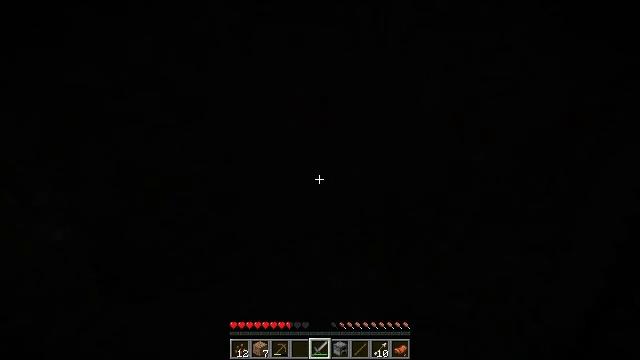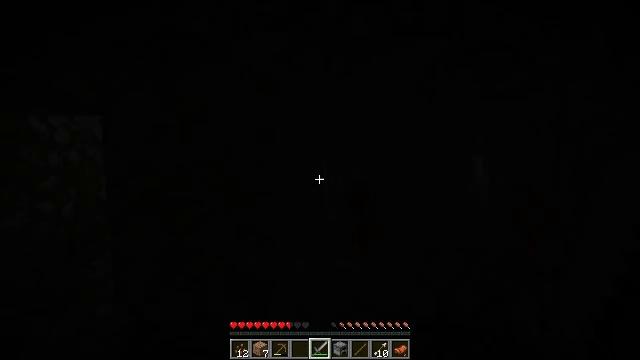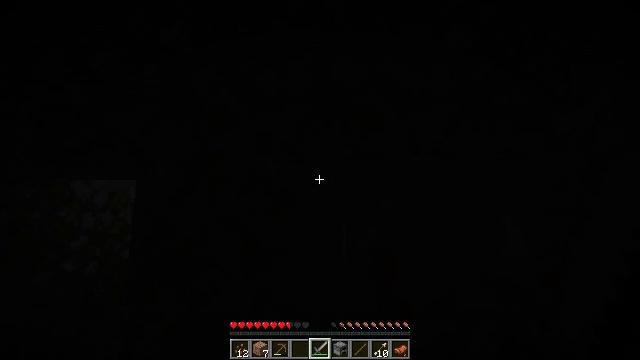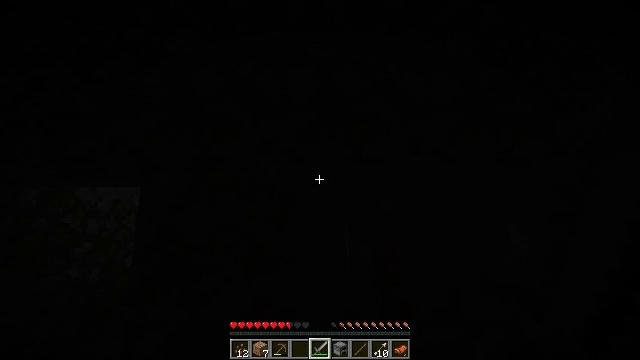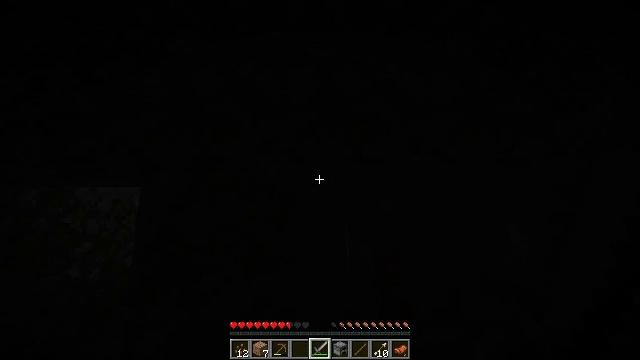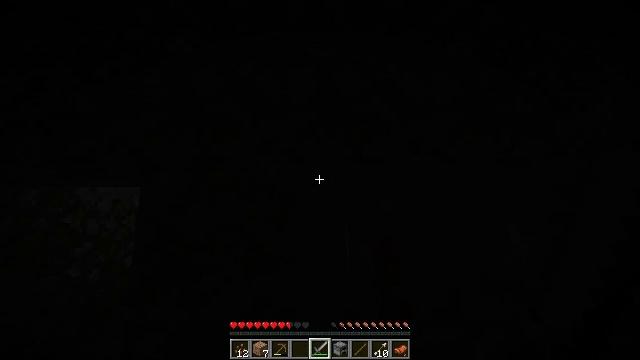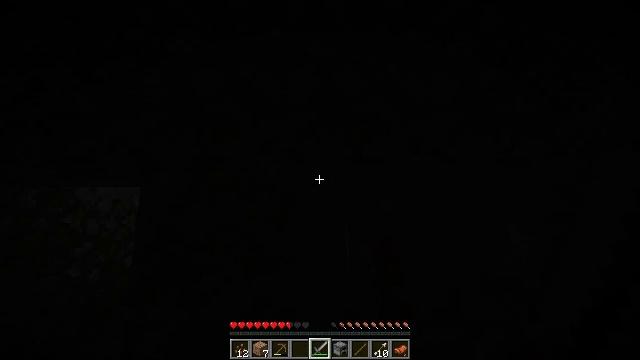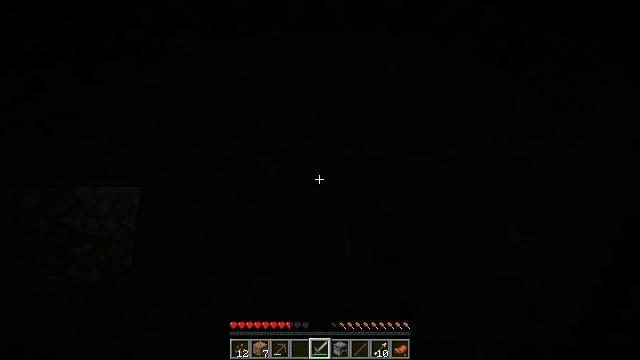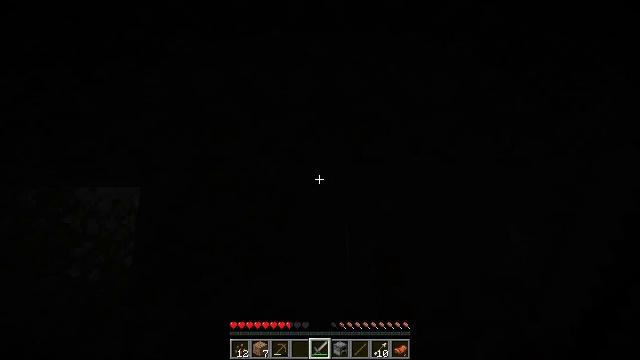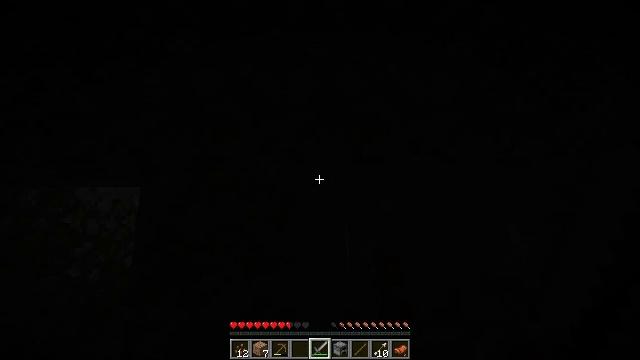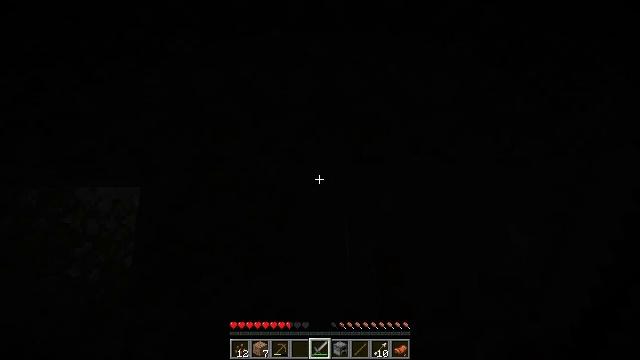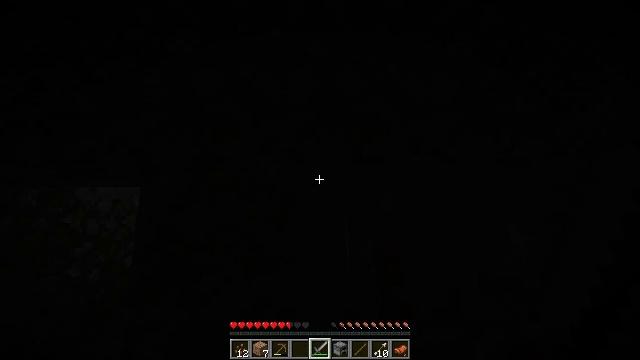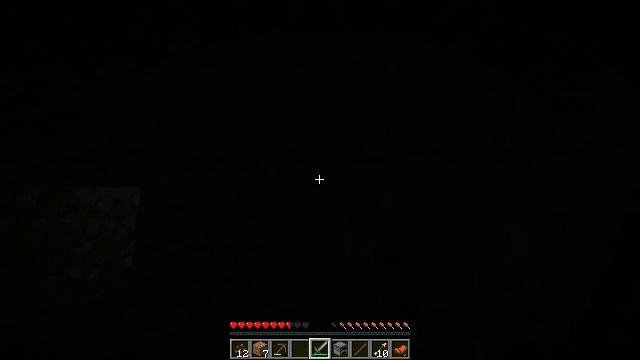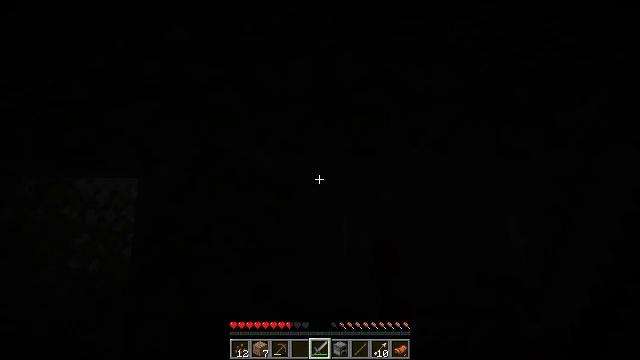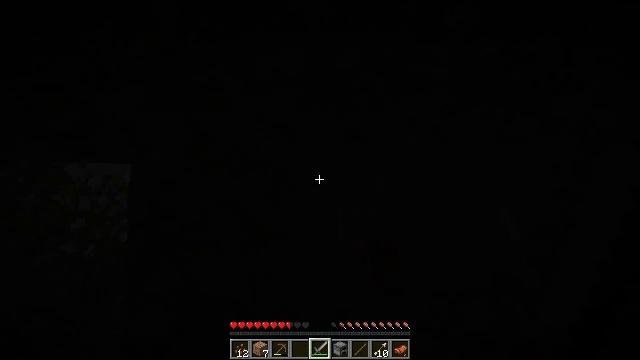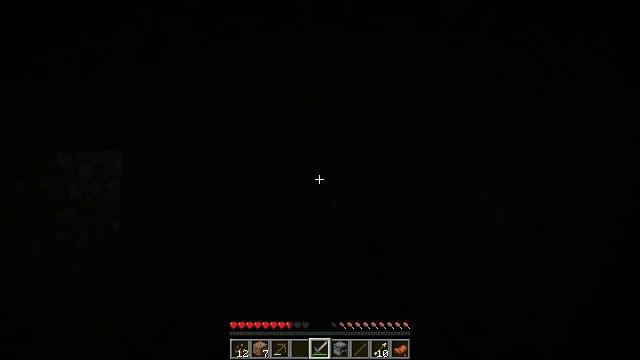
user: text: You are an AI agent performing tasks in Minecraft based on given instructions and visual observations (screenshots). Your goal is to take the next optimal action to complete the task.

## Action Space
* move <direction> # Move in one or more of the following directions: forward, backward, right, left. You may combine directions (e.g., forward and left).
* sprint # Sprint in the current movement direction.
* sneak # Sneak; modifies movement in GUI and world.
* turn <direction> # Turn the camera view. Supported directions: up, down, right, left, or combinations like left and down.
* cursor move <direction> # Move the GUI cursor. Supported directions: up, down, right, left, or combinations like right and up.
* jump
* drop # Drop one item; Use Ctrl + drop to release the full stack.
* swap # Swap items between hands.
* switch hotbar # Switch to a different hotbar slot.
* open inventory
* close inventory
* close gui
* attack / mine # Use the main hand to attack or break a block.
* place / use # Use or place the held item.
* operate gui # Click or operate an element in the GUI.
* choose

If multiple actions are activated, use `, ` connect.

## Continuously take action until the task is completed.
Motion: motion action
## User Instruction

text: Gather the lever into your inventory.
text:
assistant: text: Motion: turn left and up
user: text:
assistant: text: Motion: turn left and up
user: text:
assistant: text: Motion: turn up
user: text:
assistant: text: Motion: no_op
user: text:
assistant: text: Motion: no_op
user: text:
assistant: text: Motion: no_op
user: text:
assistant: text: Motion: no_op
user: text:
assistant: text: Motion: no_op
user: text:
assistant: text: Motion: no_op
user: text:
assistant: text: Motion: no_op
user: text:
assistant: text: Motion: no_op
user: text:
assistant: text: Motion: no_op
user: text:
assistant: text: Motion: turn down
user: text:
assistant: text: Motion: turn right and down
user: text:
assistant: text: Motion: turn right and down
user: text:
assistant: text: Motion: turn down
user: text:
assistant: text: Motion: turn down
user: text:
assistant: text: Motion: no_op
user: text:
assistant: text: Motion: no_op
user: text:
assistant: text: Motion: turn down
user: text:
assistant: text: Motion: turn right and down
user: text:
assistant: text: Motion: turn right and down
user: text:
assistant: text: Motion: turn right and down
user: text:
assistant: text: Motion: no_op
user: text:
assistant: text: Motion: no_op
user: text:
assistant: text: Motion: no_op
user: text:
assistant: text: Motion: no_op
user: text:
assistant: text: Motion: no_op
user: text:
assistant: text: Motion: no_op
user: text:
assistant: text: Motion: no_op